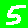
Digit: 5